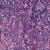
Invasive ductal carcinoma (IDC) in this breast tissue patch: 0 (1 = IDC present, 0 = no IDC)